Interaction volume radius: 5 \u00c5
Interaction volume height: 15 \u00c5
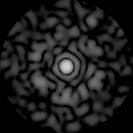
Disorder parameter: 0.7894